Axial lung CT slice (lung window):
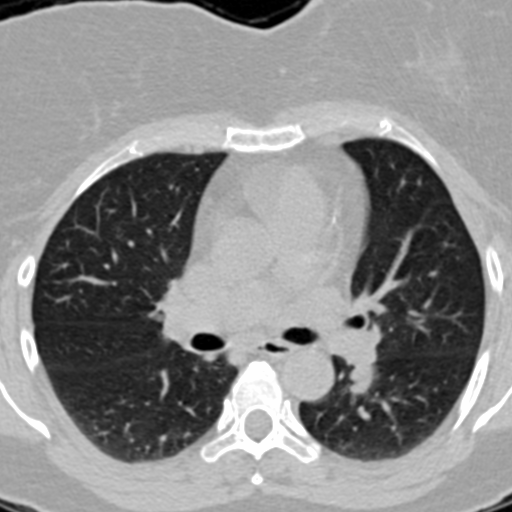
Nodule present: no